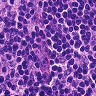
Metastatic tissue present: no